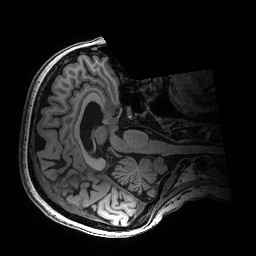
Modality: T1w
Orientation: axial
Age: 70
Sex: female
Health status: healthy
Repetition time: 2.53 s
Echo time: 0.0034 s